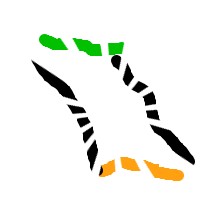
Shape: parallelogram